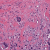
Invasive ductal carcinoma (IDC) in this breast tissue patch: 1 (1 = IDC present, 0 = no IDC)